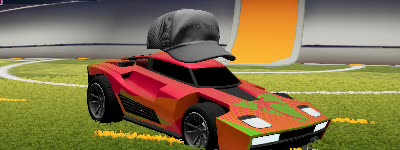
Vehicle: breakout